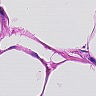
Metastatic tissue present: no